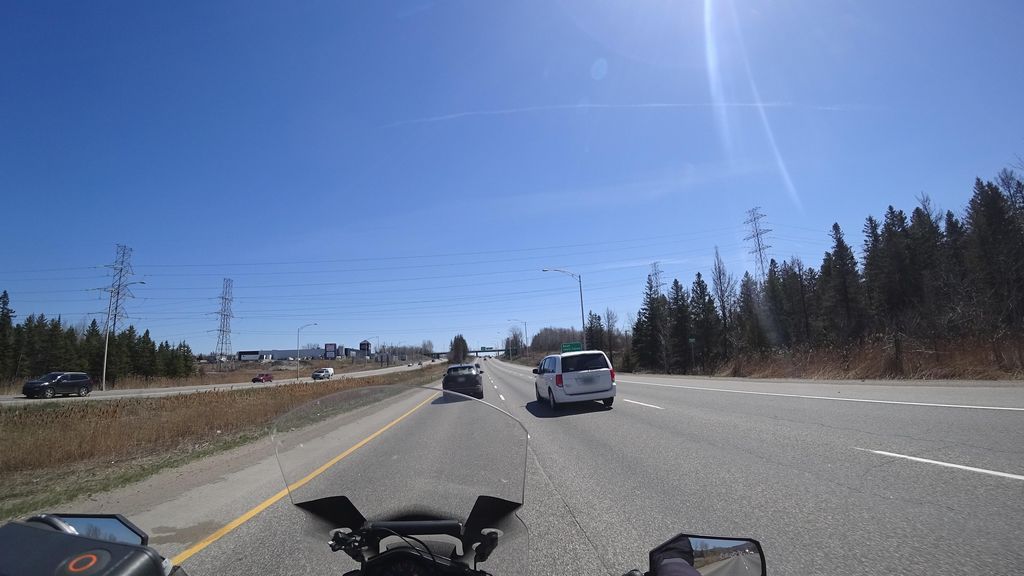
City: quebec_city